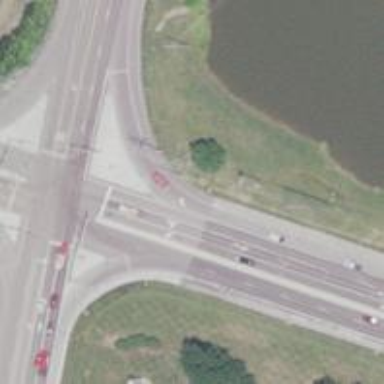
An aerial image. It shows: Trunk link highway.